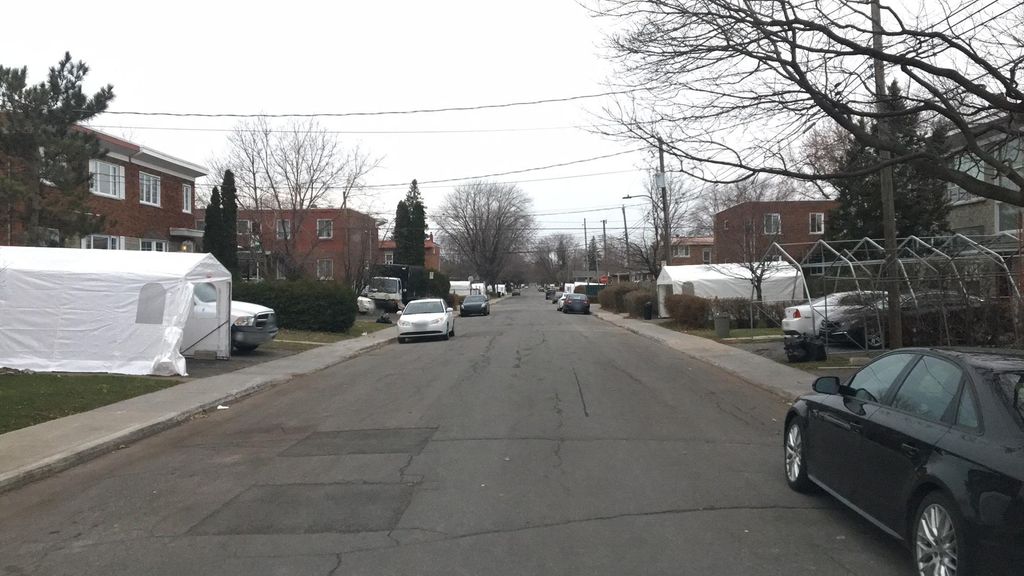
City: montreal